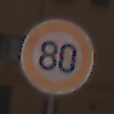
Verkehrszeichen: Geschwindigkeit80
Umgebung: Outdoor, Urban
Tageszeit: Midday
Wetter: Overcast
Licht: Natural
Jahreszeit: NotSpecified
Kontrast: LowContrast